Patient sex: M
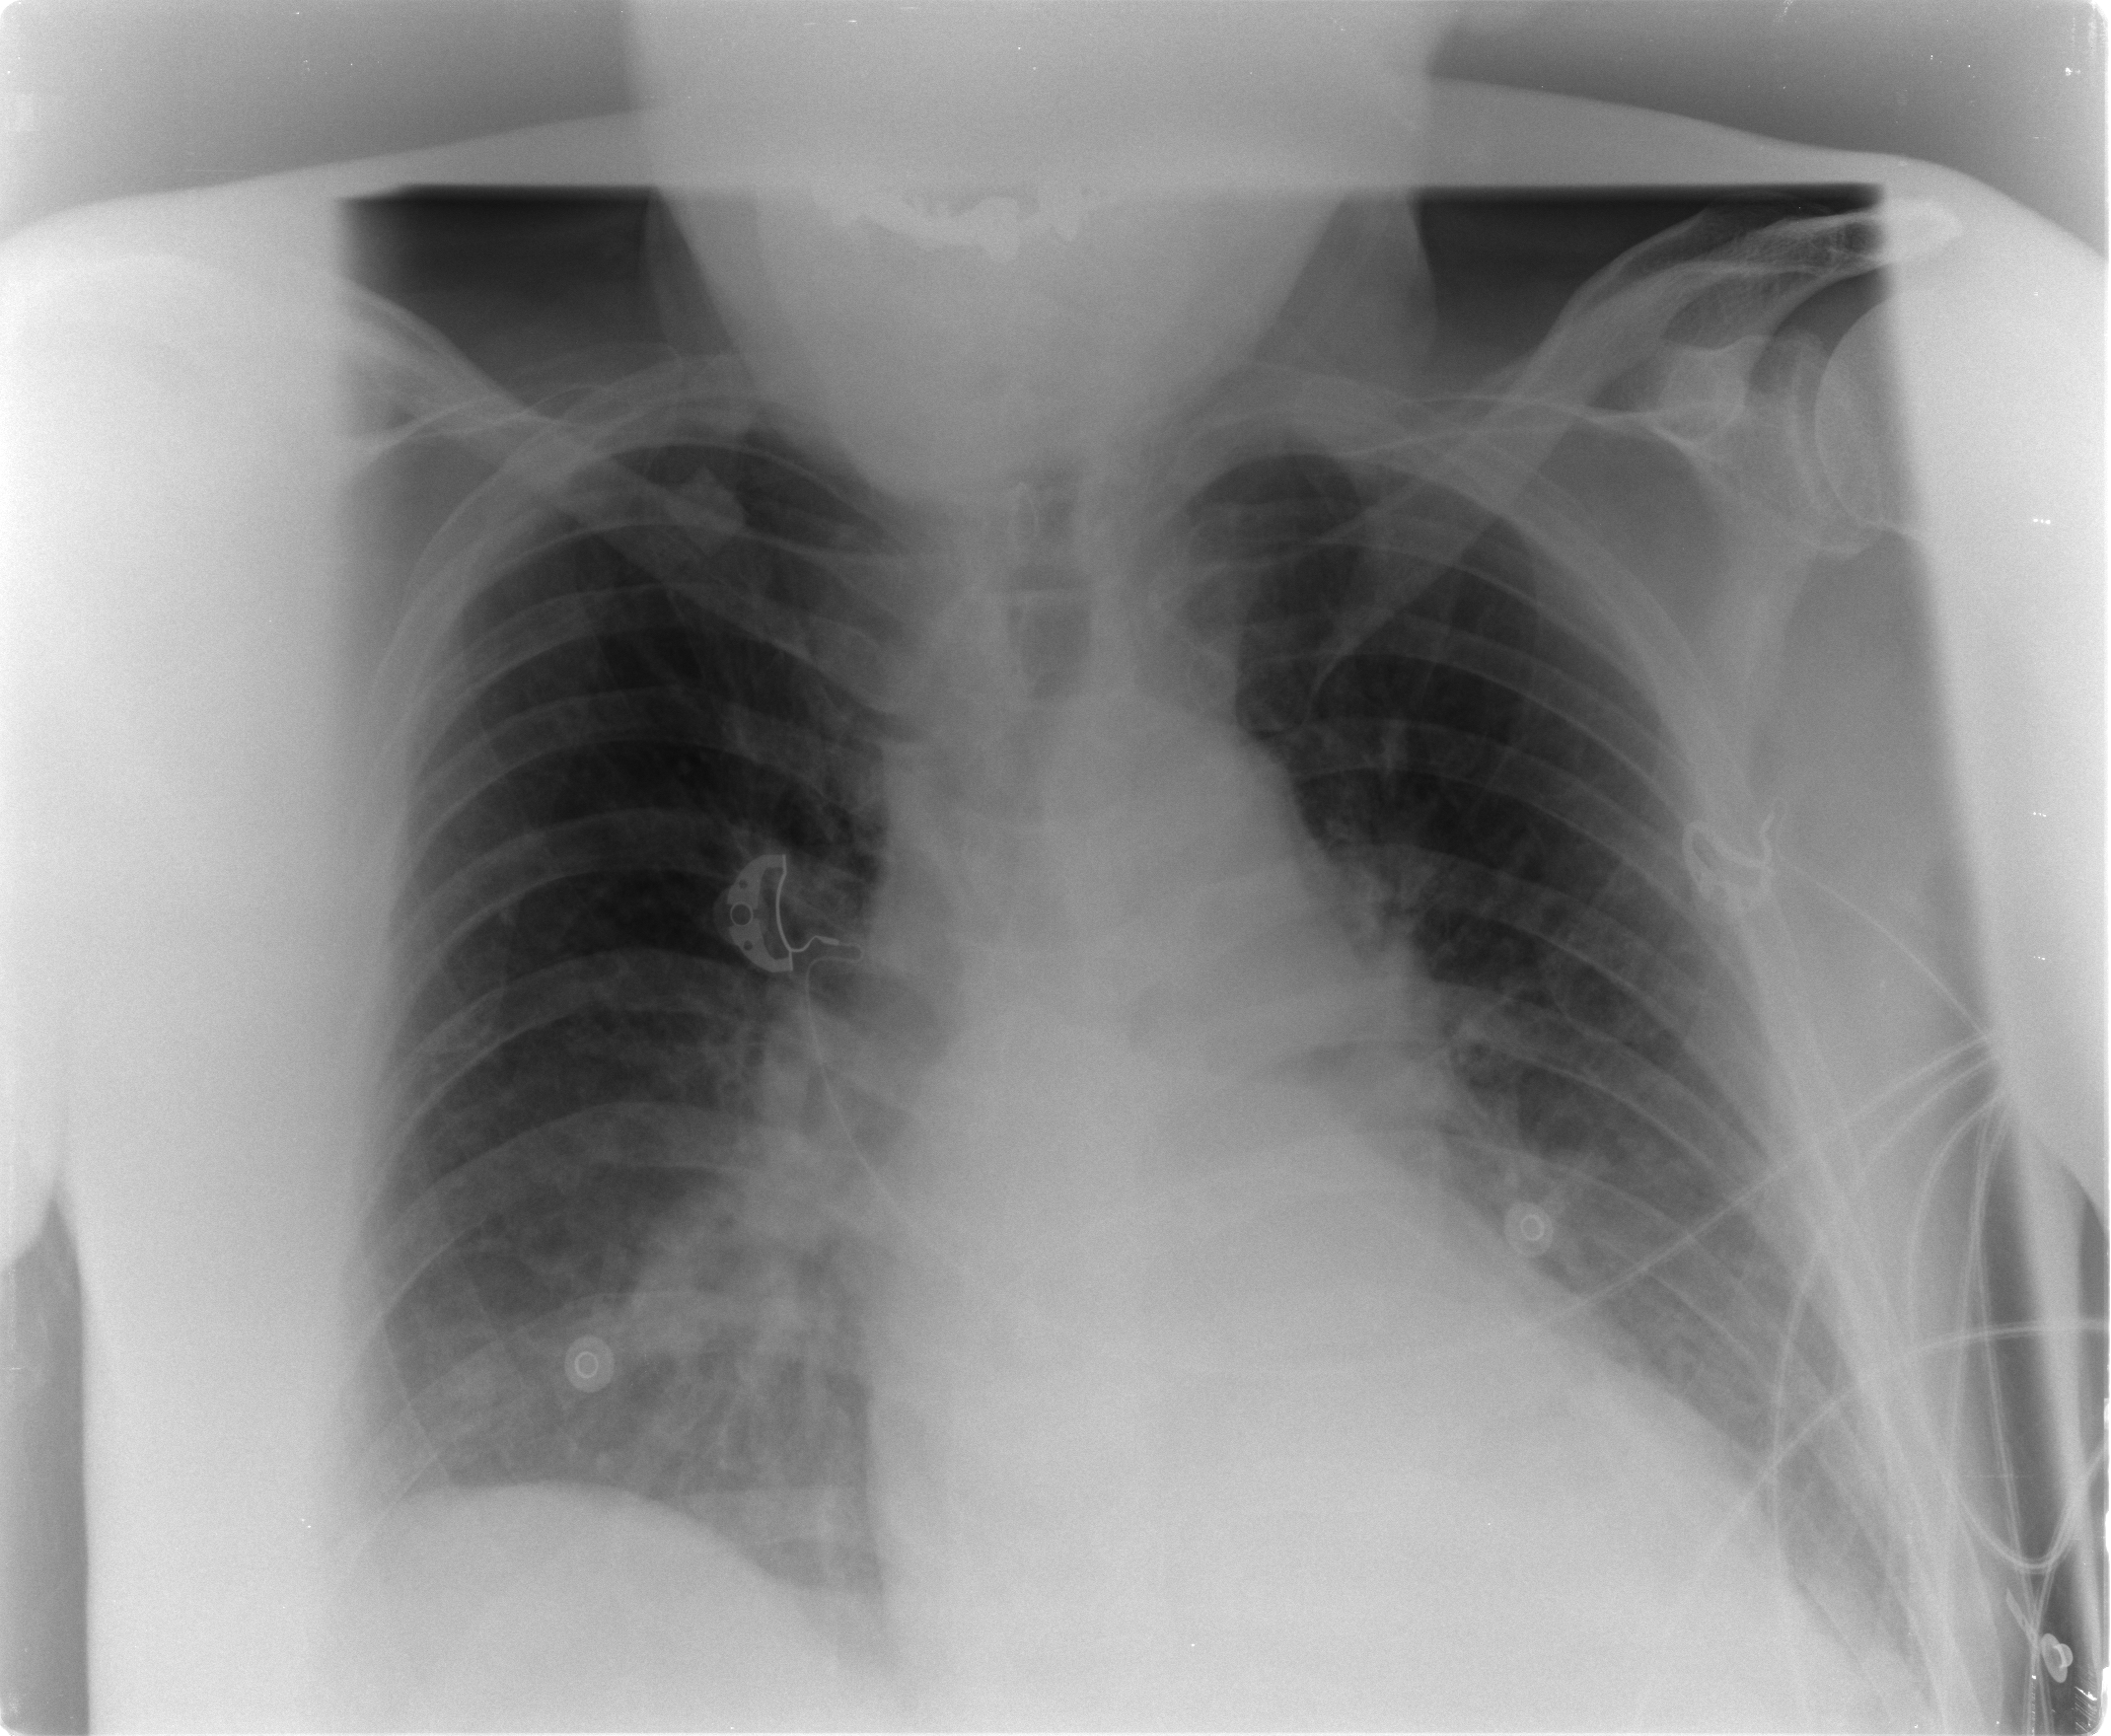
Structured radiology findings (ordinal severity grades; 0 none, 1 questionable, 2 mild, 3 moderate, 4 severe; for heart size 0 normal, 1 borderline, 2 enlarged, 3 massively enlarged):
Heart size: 1
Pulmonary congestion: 2
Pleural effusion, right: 0
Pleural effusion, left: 1
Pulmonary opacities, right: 2
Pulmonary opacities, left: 1
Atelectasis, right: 2
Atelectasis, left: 2